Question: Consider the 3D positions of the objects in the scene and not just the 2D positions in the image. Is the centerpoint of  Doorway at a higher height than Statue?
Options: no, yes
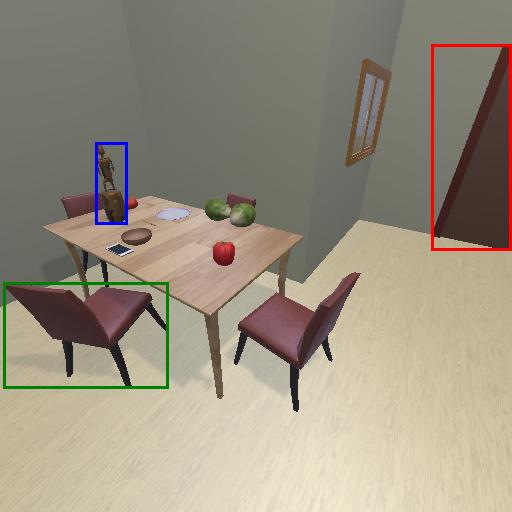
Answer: no